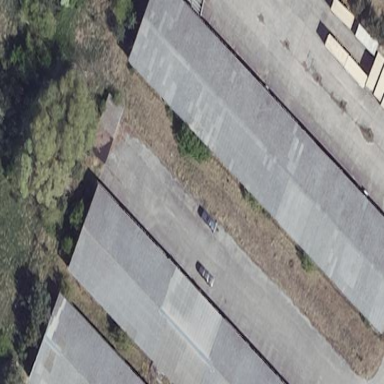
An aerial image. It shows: Garage.